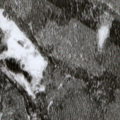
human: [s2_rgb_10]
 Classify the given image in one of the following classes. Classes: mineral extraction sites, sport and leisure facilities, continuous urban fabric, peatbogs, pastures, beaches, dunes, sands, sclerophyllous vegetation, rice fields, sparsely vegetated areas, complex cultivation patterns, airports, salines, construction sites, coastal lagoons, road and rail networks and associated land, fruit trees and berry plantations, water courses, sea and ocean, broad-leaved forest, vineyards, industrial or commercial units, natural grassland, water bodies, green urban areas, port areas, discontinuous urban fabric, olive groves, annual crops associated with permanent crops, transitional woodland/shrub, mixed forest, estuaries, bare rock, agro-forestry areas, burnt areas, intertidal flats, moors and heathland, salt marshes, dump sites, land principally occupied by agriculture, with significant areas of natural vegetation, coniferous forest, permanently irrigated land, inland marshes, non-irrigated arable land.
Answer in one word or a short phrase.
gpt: coniferous forest, peatbogs